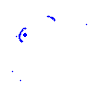
Particle: proton